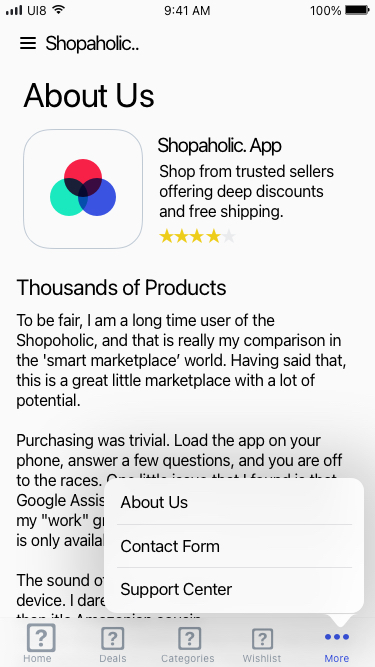
Text in this UI design:
To be fair, I am a long time user of the Shopoholic, and that is really my comparison in the 'smart marketplace’ world. Having said that, this is a great little marketplace with a lot of potential.

Purchasing was trivial. Load the app on your phone, answer a few questions, and you are off to the races. One little issue that I found is that Google Assistant would not connect to either of my "work" gmail accounts - it seems this feature is only available for the standard gmail accounts.

The sound of this is really good for such a little device. I dare say it is louder, and a bit clearer, than it's Amazonian cousin.
The OK Google usability of the Home was as fast (and awesome) as expected. There are not a lot of integrations now, but I expect this will change over the next year.

One small nit - I could not find a way for this to be a bluetooth speaker. Not sure if that was something I overlooked or not.

All in all - it's a great addition to the Google ecosystem of products. I can't wait to see what else Google has in the works for this.
Thousands of Products
About Us
Shopaholic. App
Shop from trusted sellers offering deep discounts and free shipping.
Shopaholic..